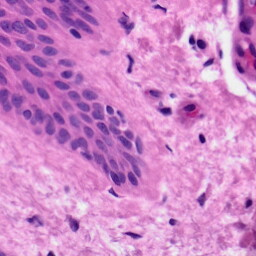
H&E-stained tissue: Skin